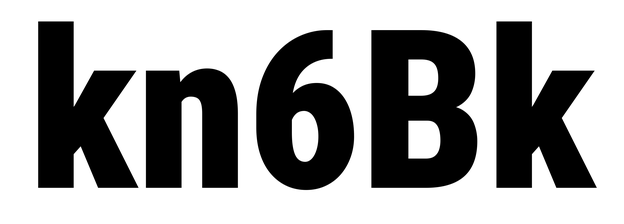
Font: Roboto_Condensed_Black